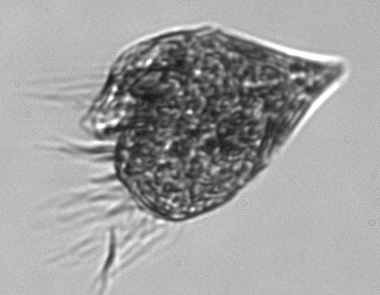
Label: Strombidium_morphotype1